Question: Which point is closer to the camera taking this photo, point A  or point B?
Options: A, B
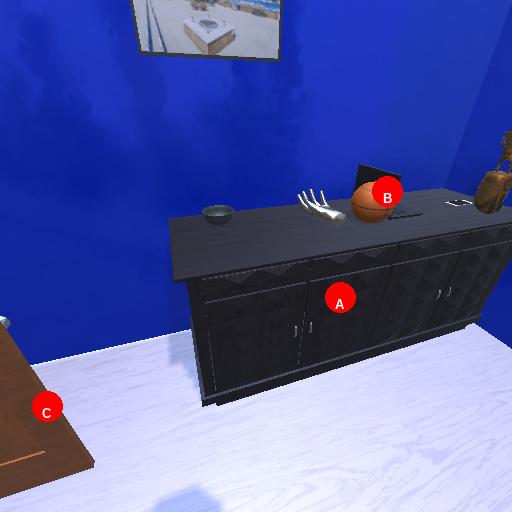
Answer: A